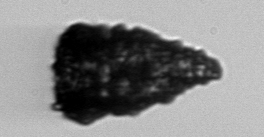
Label: Tintinnopsis